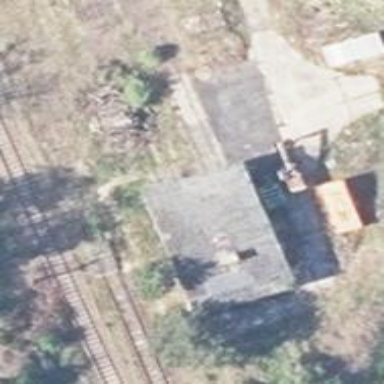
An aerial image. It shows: Disused railway track of class leading to service yard.